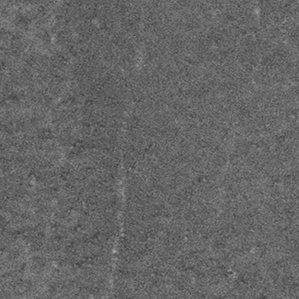
Label: frost